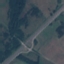
Land use / land cover: Highway